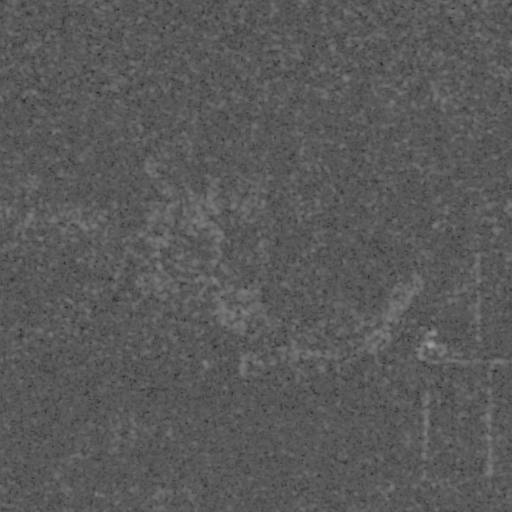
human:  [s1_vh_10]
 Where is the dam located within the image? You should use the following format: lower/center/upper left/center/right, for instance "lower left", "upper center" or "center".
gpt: The dam is located in the center of the image.
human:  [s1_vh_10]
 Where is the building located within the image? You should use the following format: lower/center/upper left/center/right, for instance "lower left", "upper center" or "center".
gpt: The building is located in the lower right of the image.
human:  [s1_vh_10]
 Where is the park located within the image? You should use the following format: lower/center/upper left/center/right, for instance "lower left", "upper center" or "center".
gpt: There is no park in the image.

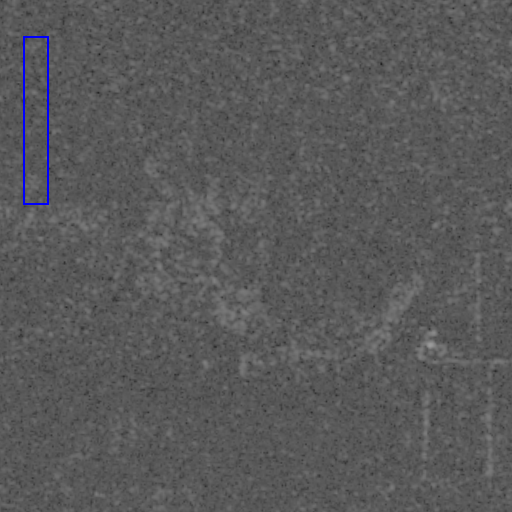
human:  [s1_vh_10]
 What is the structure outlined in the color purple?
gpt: There is no purple outline.
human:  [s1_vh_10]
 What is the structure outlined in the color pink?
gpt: There is no structure outlined in pink.